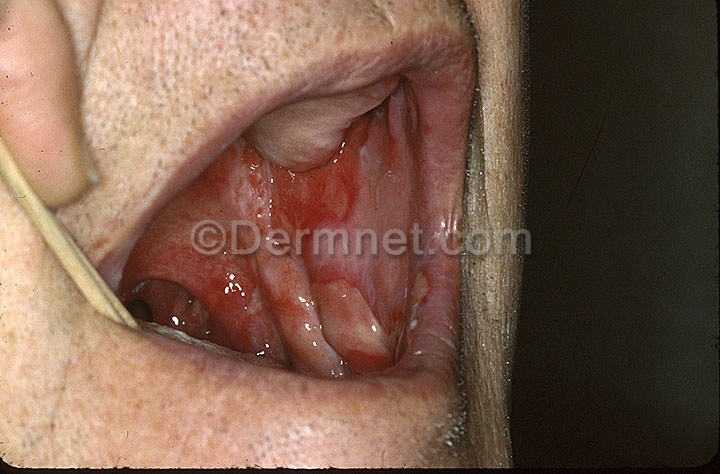
Disease: Bullous Disease Photos